Field crop: maize
Growth stage: 2
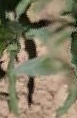
Species: maize